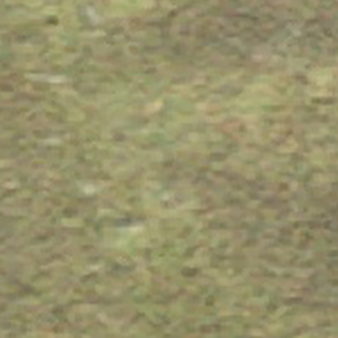
Label: other